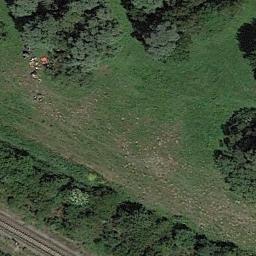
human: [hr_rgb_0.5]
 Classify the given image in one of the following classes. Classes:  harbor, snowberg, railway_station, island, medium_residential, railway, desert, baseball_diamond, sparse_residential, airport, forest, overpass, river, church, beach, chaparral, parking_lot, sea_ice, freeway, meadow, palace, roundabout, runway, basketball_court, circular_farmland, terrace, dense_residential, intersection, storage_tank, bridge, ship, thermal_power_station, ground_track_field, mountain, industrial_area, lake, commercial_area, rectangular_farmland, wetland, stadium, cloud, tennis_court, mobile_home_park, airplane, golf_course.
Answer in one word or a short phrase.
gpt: meadow